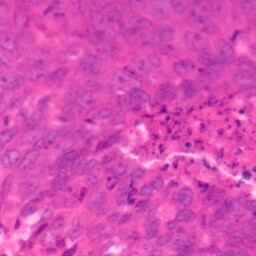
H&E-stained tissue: Colon